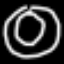
Label: donut